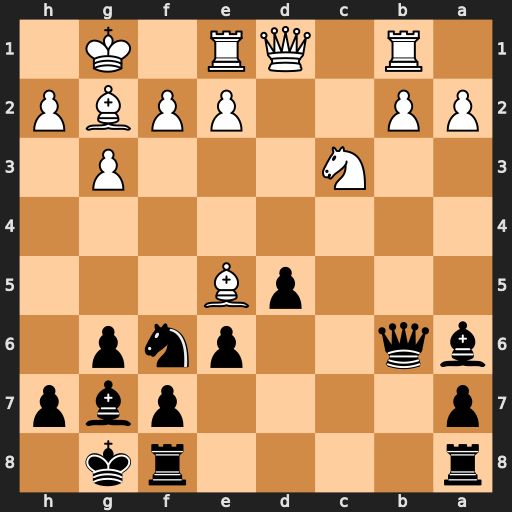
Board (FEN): r4rk1/p4pbp/bq2pnp1/3pB3/8/2N3P1/PP2PPBP/1R1QR1K1
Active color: b
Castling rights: -
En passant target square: -
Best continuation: Ng4 Bxg7 Qxf2+